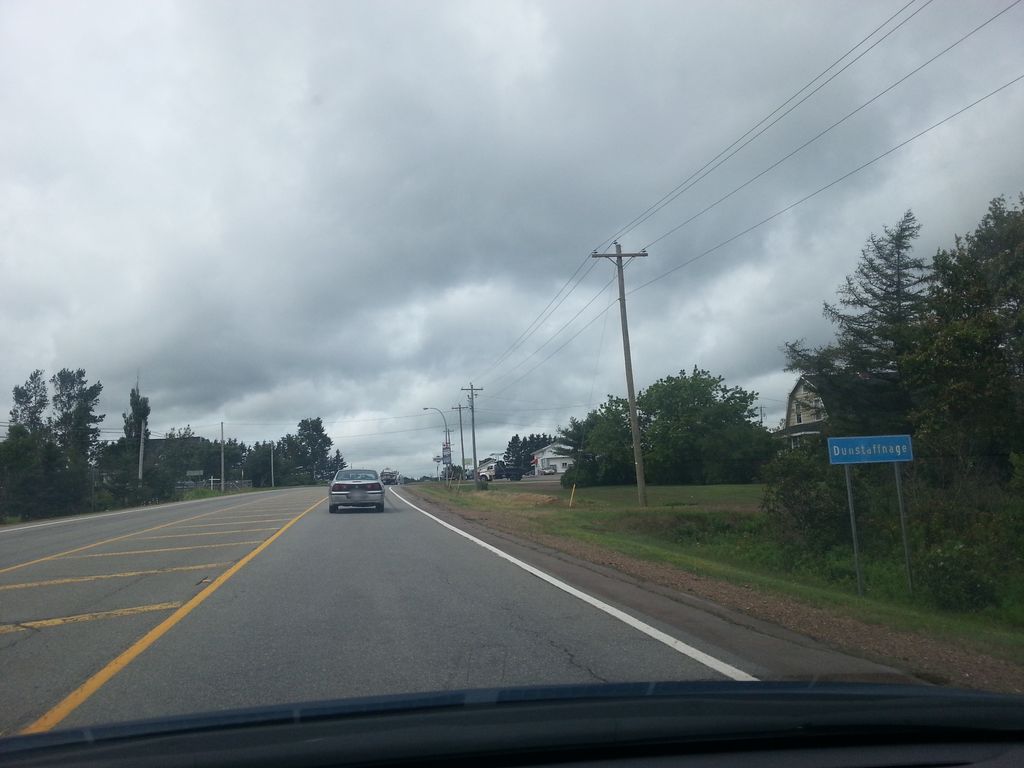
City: charlottetown